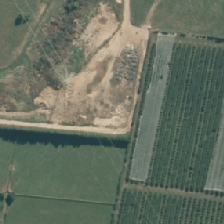
Land cover: low_producing_grassland